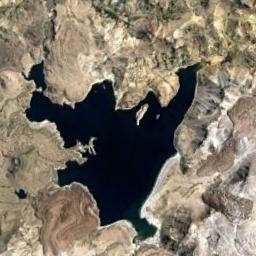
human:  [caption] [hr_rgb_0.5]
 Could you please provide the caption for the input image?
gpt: The ground is uneven around the lake .

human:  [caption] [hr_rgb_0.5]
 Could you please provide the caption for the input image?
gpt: The lake blends with the green space .

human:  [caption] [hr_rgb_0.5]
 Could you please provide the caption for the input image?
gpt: An irregularly shaped blue lake surrounded by yellow-brown rocks .

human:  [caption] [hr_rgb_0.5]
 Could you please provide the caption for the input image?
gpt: The lake lies in a mountainous area and the water is dark blue .

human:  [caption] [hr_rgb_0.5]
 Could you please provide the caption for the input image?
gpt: The lake is surrounded by a brown desert .